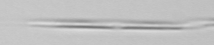
Label: Pseudo-nitzschia